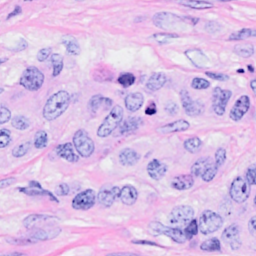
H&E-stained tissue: Breast